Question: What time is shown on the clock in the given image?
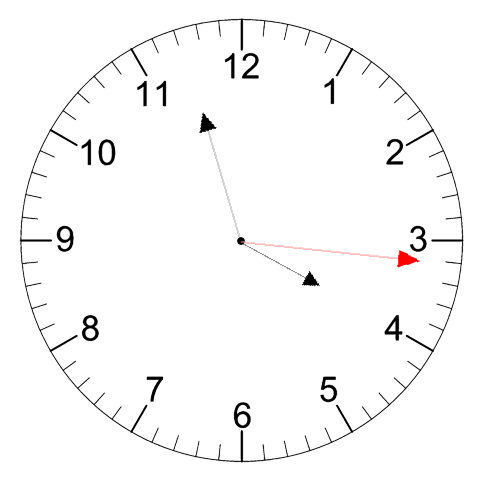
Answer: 03:57:16